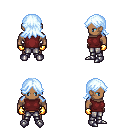
a pixel art fantasy rpg character, male body template, human, dark skin, maroon sleeveless shirt, metal pants, white cyan loose hair, gold gloves, metal boots, four views (front, back, left, right), 2x2 character sprite sheet, small pixel art, hard edges, no anti-aliasing